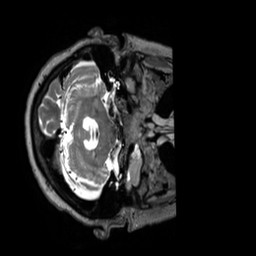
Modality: T2w
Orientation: axial
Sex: female
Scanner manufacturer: siemens
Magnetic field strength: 3 T
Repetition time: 3.2 s
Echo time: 0.409 s